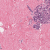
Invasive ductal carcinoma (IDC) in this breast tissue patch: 0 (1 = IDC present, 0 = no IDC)